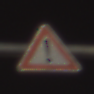
Verkehrszeichen: Gefahrenstelle
Umgebung: Outdoor, Urban
Tageszeit: Night
Wetter: PartlyCloudy
Licht: Artificial
Jahreszeit: NotSpecified
Kontrast: HighContrast